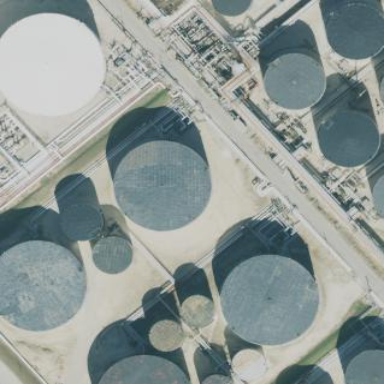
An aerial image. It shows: Storage tank building.